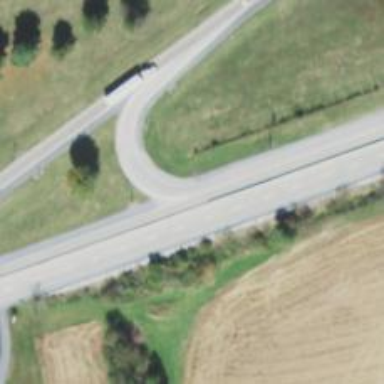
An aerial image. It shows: Expressway with asphalt surface identified as secondary road.